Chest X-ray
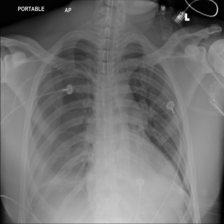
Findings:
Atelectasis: negative
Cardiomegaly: negative
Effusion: negative
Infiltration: negative
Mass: negative
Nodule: negative
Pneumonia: negative
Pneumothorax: negative
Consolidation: negative
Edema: negative
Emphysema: negative
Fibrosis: negative
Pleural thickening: negative
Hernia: negative